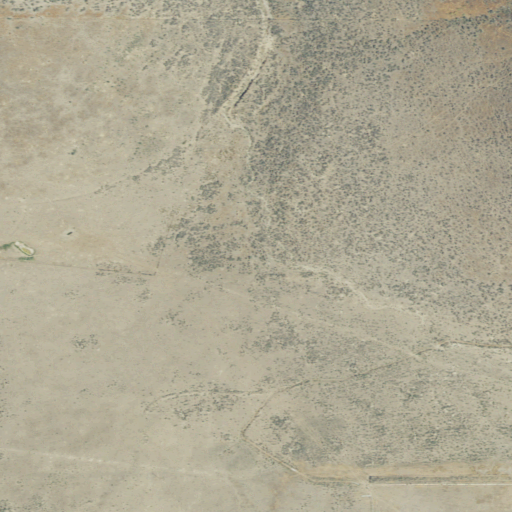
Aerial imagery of valley in Oregon named Robertson Draw containing pasture, grassland, shrub, and open development